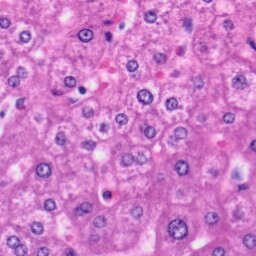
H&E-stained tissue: Liver